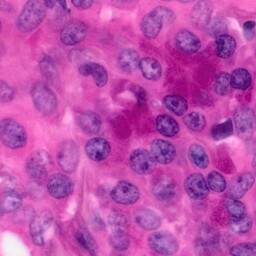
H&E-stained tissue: Pancreatic